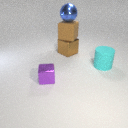
large brown metal cube to the right of small purple metal cube